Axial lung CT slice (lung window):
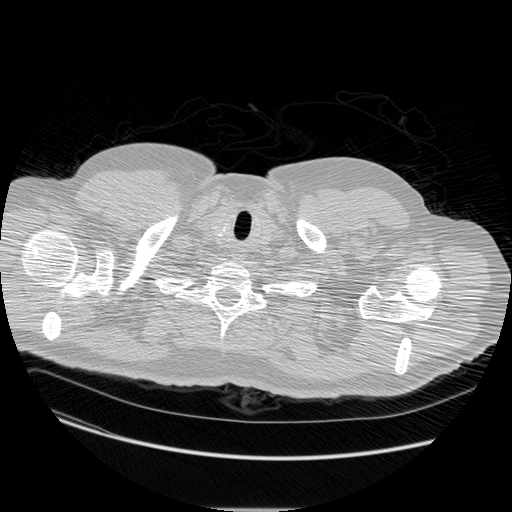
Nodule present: no